一年级 · 算术
横线上填上“+”或“一”。

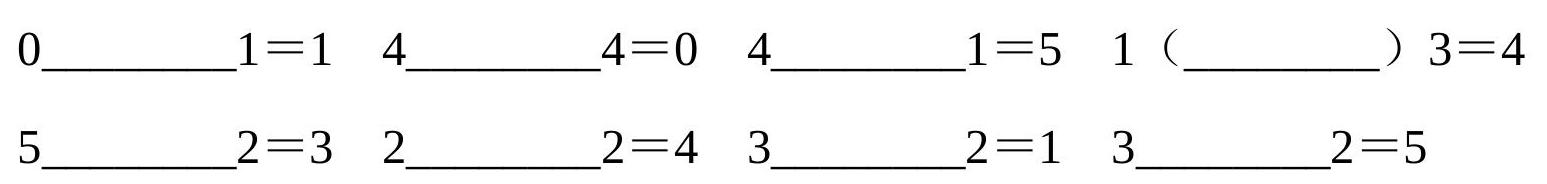
答案: 解5.3; 2; 1; 0